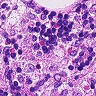
Metastatic tissue present: no